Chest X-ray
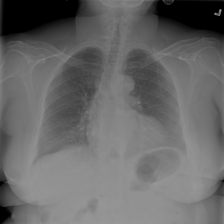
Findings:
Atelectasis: positive
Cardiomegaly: negative
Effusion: negative
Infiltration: negative
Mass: negative
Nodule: negative
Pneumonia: negative
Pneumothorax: negative
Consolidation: negative
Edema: negative
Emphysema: negative
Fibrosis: negative
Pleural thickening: negative
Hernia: negative